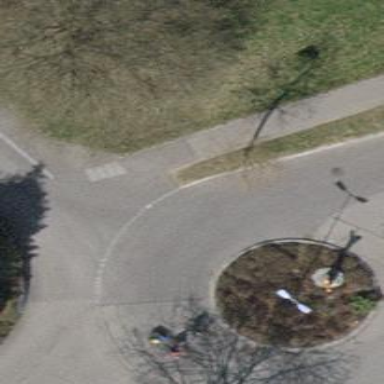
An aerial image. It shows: Residential road with asphalt surface leading up to roundabout.